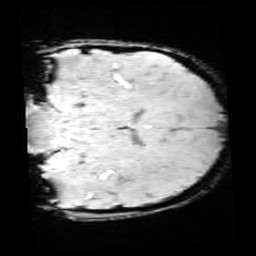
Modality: SWI
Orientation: coronal
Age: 11
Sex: male
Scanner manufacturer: siemens
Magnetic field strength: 3 T
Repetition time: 0.027 s
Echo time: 0.02 s